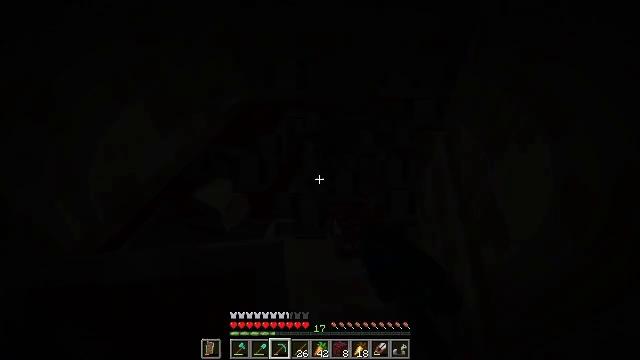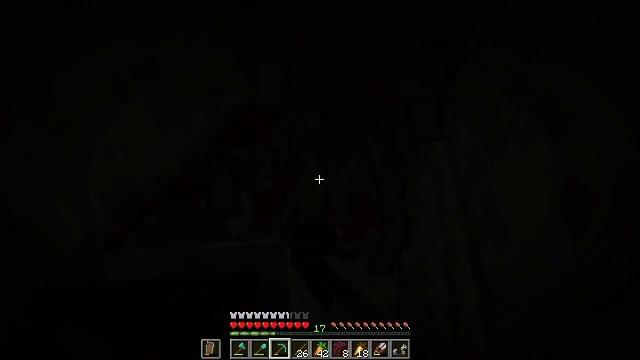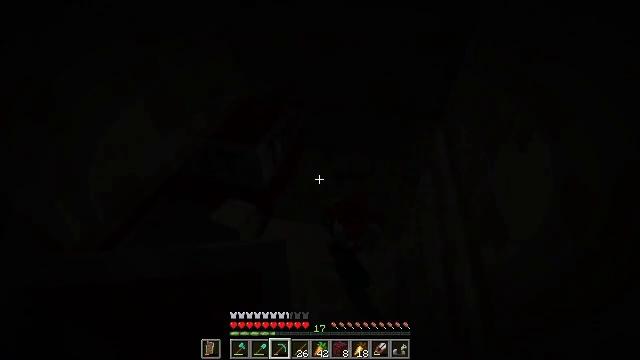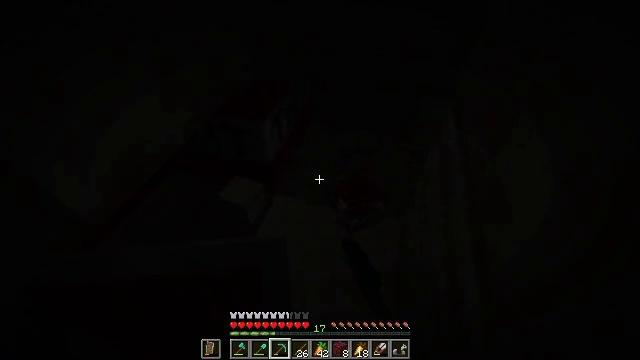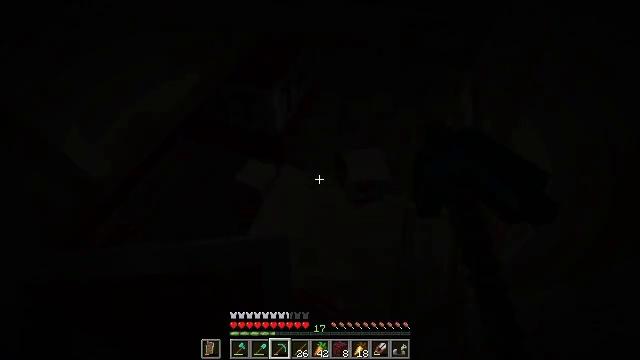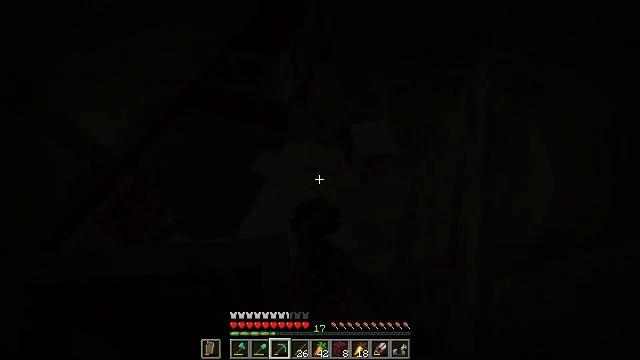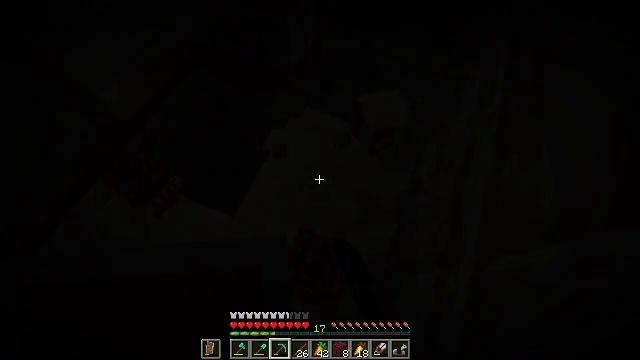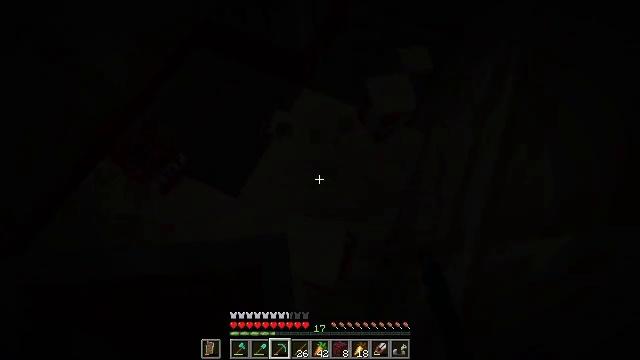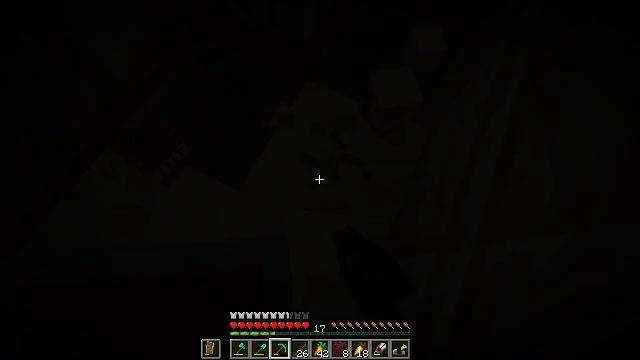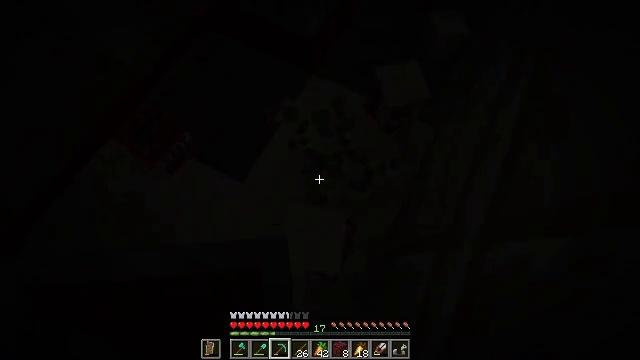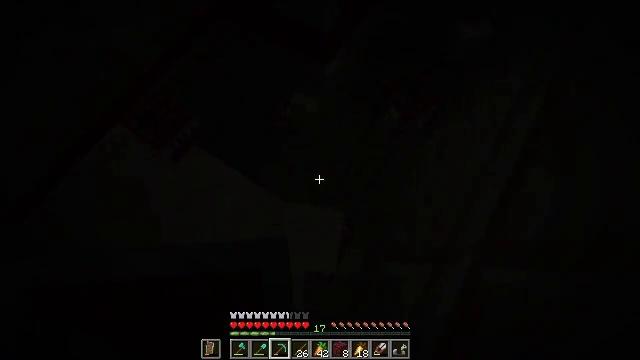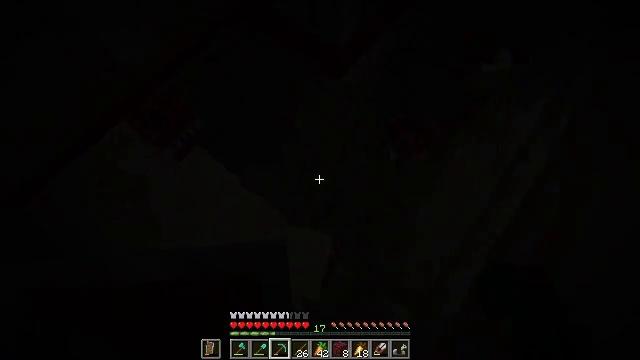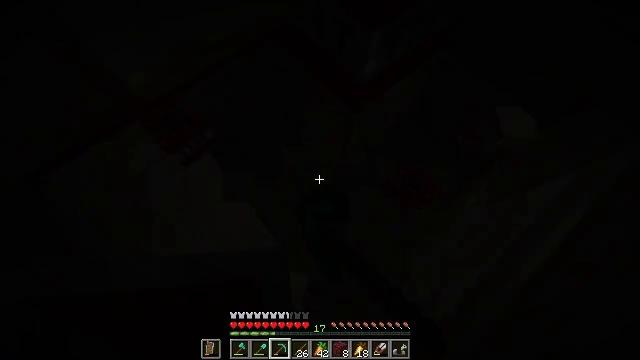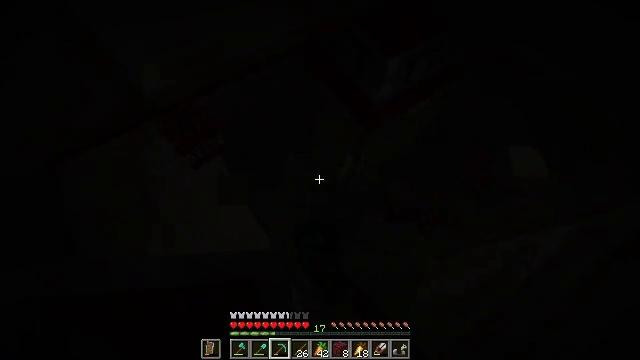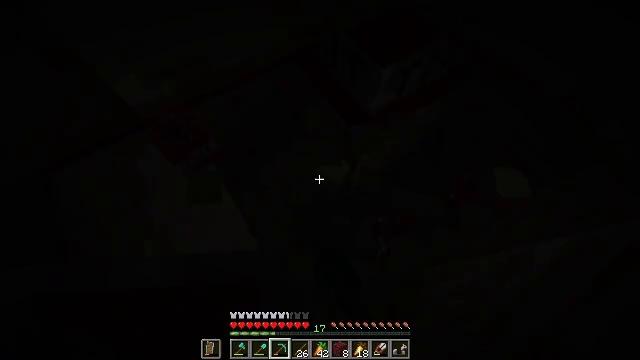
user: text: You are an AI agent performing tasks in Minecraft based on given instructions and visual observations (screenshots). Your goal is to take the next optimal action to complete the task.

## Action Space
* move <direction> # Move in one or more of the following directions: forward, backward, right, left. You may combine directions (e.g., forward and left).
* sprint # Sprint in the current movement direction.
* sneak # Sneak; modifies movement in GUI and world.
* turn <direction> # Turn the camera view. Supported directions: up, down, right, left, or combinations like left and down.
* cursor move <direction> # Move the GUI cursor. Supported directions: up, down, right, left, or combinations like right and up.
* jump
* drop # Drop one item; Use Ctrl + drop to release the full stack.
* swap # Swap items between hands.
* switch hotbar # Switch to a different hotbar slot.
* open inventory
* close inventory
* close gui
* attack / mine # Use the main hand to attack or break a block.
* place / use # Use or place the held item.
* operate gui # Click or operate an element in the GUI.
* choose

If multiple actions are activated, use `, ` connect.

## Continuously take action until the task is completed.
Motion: motion action
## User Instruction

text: Break the cut sandstone block.
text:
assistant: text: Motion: attack / mine
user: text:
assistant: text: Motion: attack / mine
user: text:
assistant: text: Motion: turn left and down, attack / mine
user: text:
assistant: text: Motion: turn left and down, attack / mine
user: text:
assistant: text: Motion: turn left and down, attack / mine
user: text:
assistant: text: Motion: turn left and down, attack / mine
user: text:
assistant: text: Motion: turn left and down, attack / mine
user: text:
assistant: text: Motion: turn left and down, attack / mine
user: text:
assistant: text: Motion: turn left and down, attack / mine
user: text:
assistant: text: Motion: move right, turn left and down, attack / mine
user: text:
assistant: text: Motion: move right, turn left, attack / mine
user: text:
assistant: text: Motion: move right, turn left and up, attack / mine
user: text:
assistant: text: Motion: turn left and up, attack / mine
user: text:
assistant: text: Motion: turn up, attack / mine
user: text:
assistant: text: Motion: attack / mine